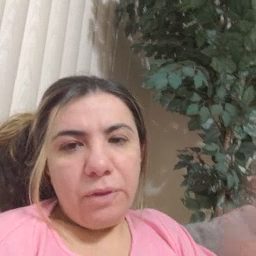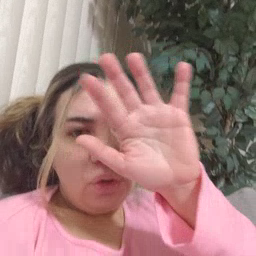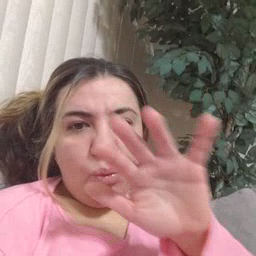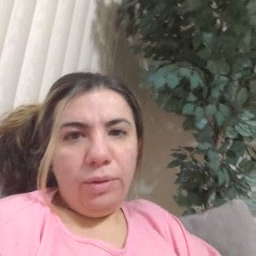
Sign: snow